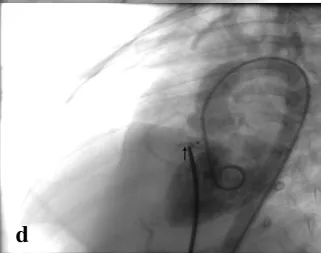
Echocardiography and DSA imaging. (d) DSA image showing no residual shunt post transcatheter closure with MODO.
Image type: radiology (x_ray)